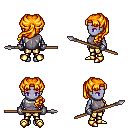
a pixel art fantasy rpg character, female body template, dark elf, purple skin, steel chest armor, gold greaves, light blonde princess hairstyle, metal gloves, gold boots, spear, four views (front, back, left, right), 2x2 character sprite sheet, small pixel art, hard edges, no anti-aliasing